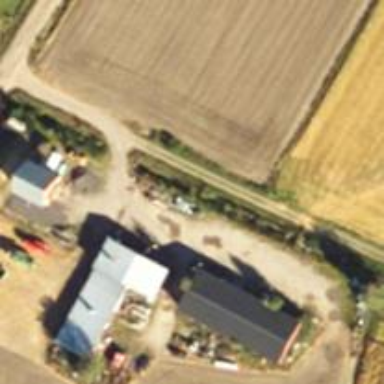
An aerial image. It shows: Farmyard area.